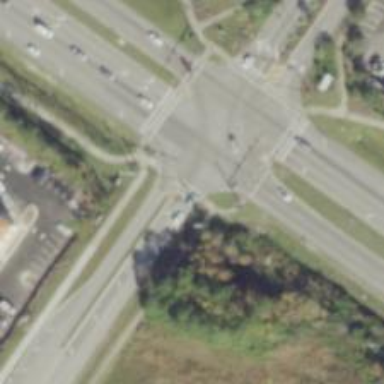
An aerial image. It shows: Marked crossing on footway.